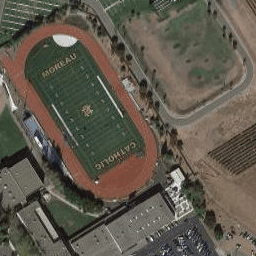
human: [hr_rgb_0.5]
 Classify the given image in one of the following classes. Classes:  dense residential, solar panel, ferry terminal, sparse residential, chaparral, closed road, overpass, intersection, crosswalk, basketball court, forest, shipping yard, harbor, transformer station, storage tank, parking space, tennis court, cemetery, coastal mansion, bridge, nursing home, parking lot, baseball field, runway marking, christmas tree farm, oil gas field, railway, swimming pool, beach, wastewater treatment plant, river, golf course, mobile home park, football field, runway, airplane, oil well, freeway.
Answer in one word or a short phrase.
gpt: football field